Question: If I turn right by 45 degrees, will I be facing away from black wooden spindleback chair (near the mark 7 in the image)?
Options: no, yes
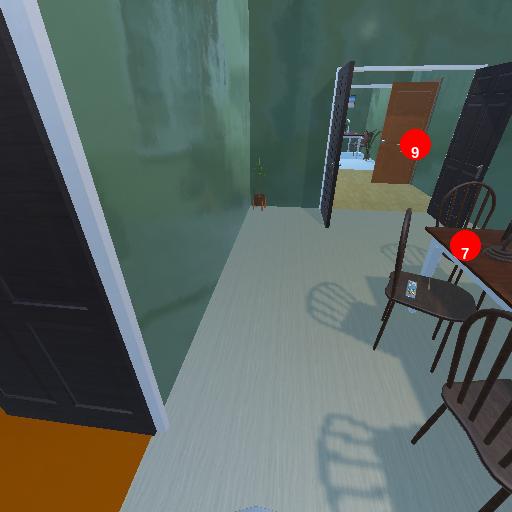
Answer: no